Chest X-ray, PA view. Patient: 57 years old, sex F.
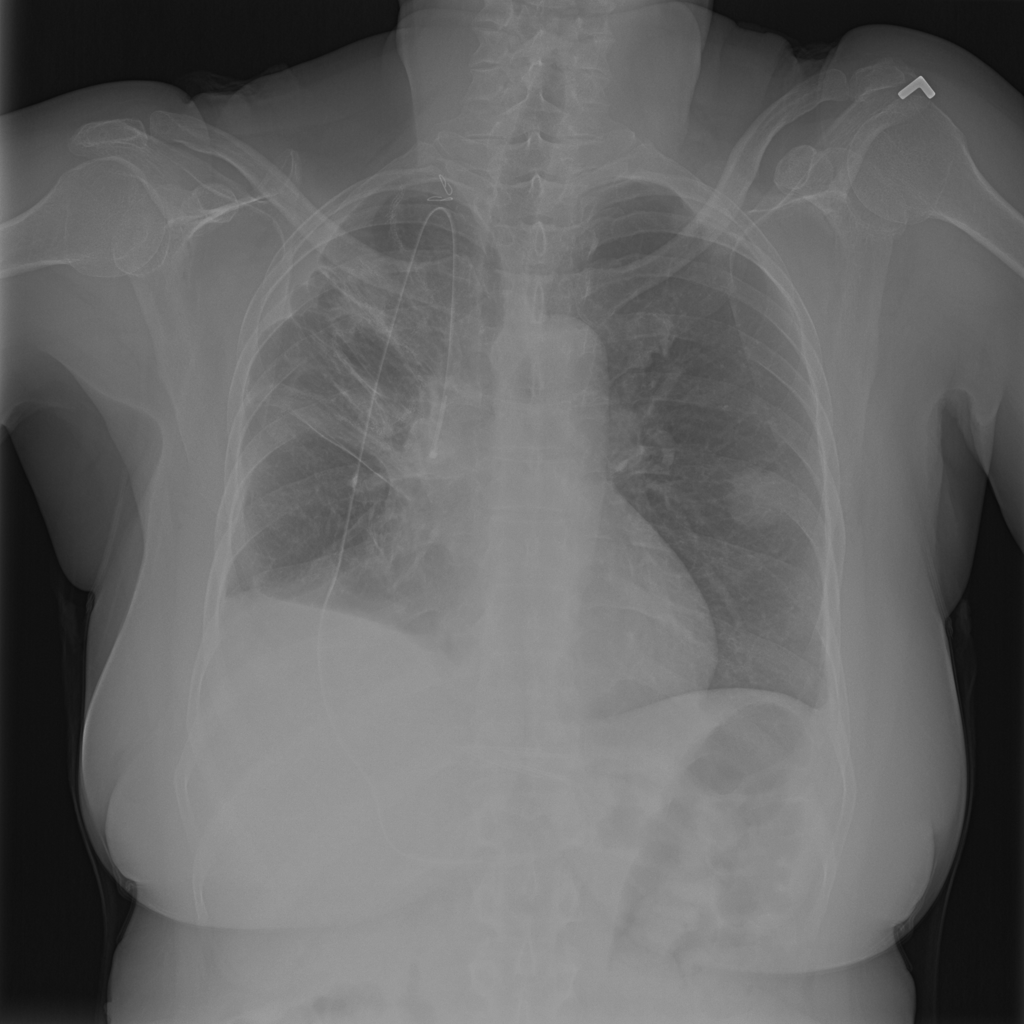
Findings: Infiltration